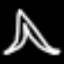
Label: The Eiffel Tower